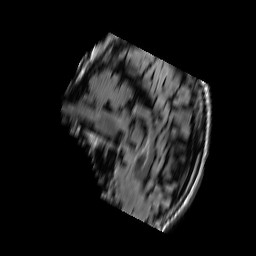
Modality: FLAIR
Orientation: sagittal
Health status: ill
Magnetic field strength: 3 T